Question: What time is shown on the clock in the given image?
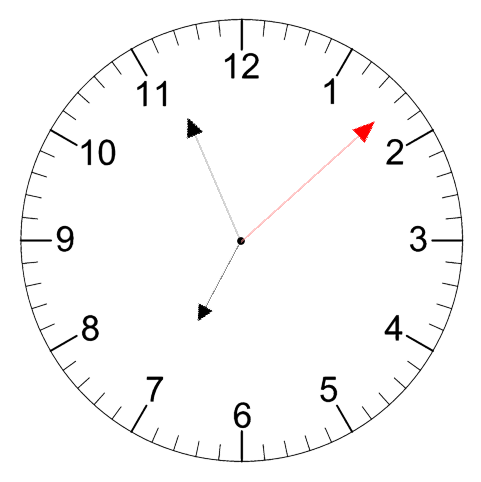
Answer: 06:56:08